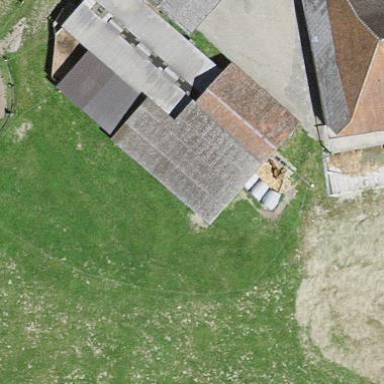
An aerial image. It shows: Barn.